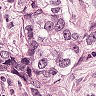
Metastatic tissue present: yes